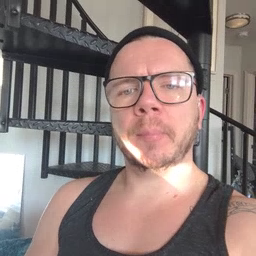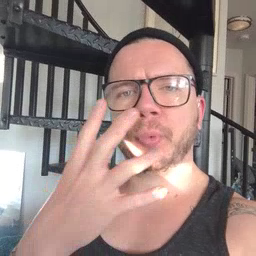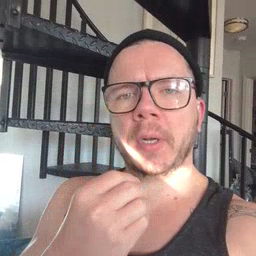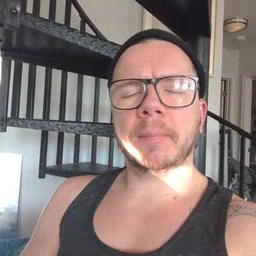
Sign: pretty